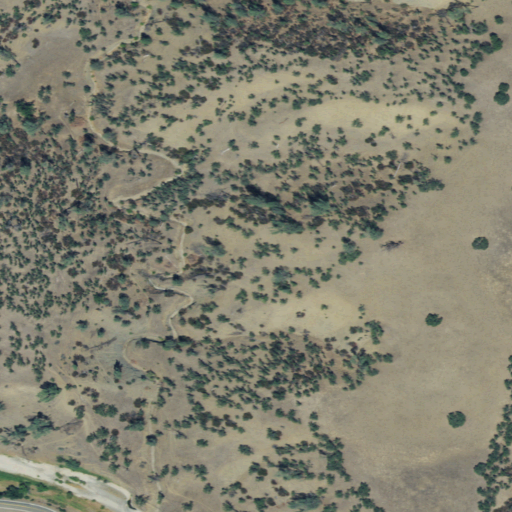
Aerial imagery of valley in California named Horse Gulch containing grassland, shrub, low intensity development, and open development